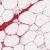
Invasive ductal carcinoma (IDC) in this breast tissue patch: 0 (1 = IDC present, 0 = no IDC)